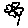
Label: flower